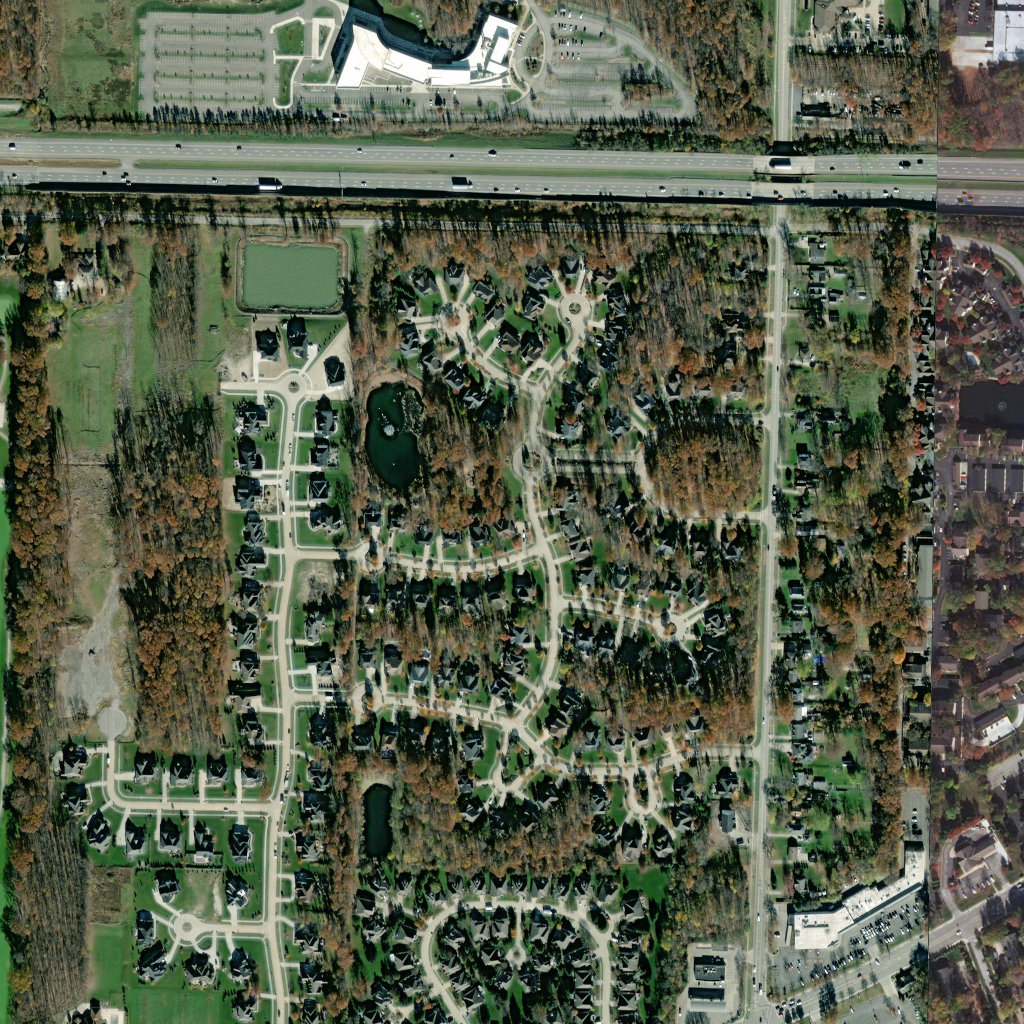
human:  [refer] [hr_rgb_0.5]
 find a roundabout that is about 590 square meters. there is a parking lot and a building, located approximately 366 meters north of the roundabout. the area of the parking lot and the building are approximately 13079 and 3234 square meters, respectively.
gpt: <box>[[50, 43, 53, 46, 0]]</box>